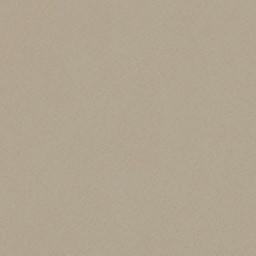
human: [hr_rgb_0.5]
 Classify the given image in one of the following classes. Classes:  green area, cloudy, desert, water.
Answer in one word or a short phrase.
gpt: desert